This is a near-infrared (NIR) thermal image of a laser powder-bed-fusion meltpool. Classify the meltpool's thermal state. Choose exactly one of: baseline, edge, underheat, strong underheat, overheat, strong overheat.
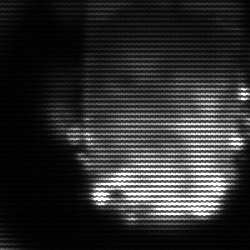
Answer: baseline